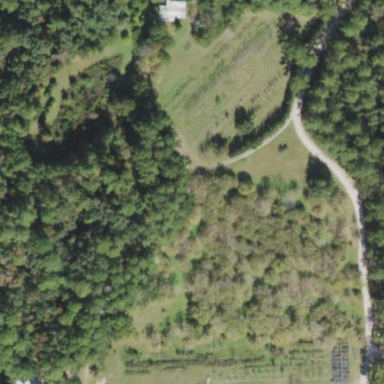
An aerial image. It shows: Plant nursery specializing in trees.